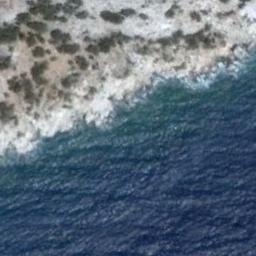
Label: beach